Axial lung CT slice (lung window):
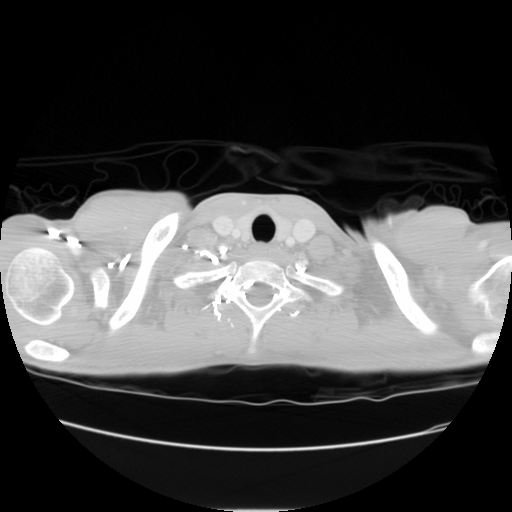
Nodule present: no